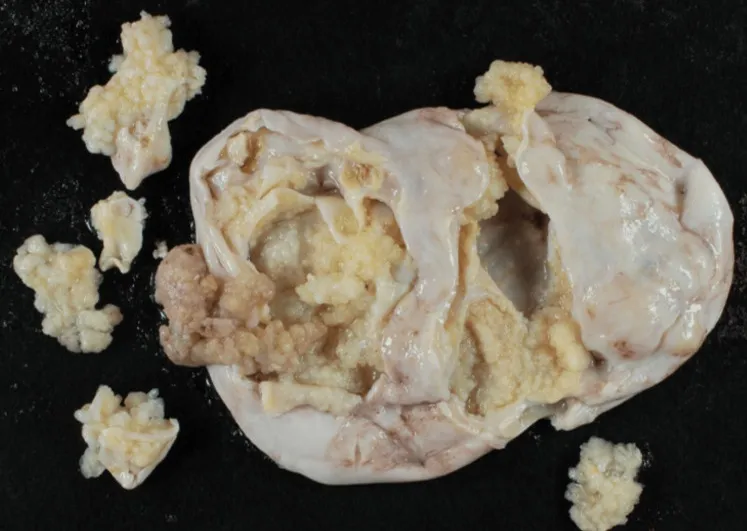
Photographs of the left ovary showing a multinodular mass with multiple intracystic nodules.
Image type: medical_photograph (other_medical_photograph)